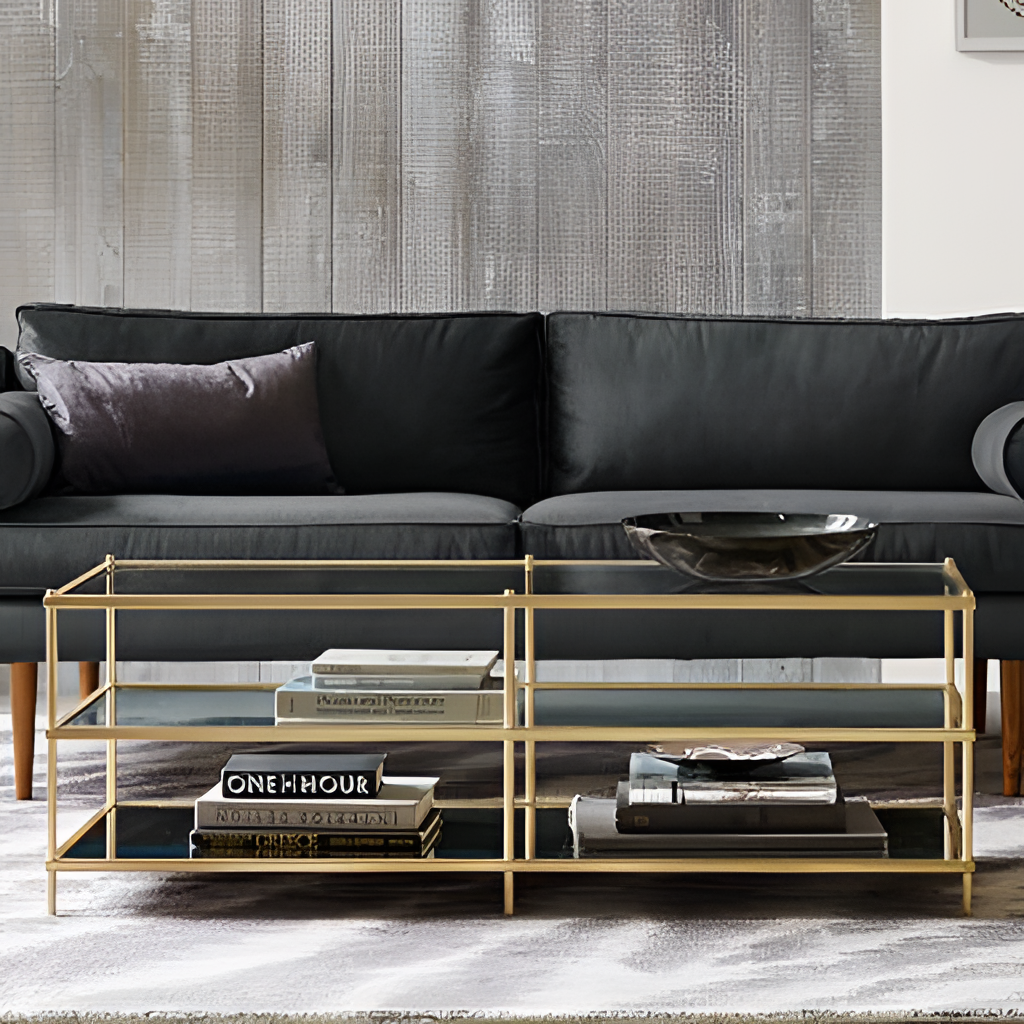
living room, leather sofa, gray wood flooring, gray wood wallpaper, with vertical paneled pattern, modern